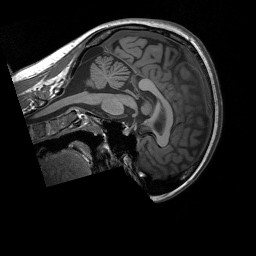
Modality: T1w
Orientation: sagittal
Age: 28
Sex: female
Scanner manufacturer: siemens
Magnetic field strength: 3 T
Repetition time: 1.9 s
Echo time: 0.00252 s